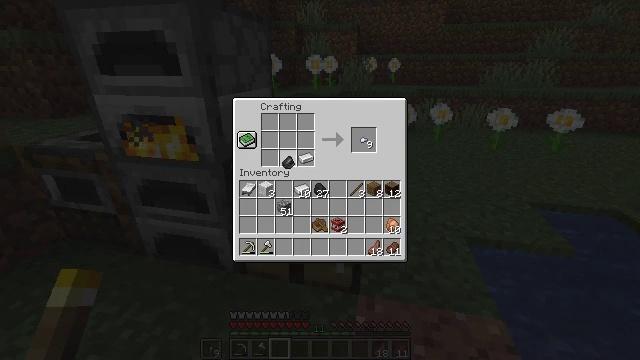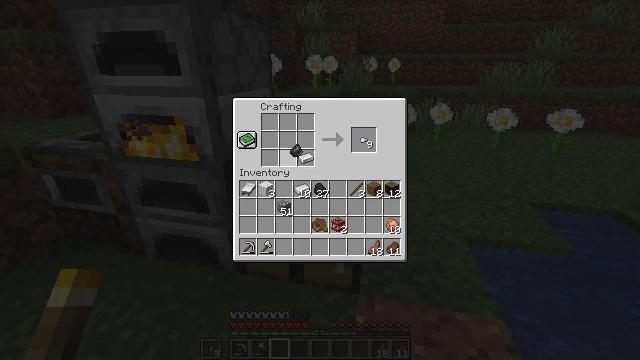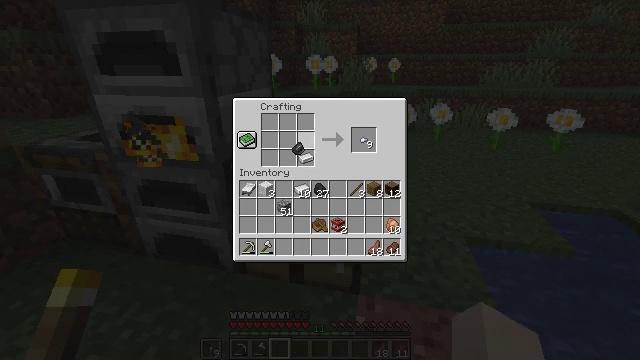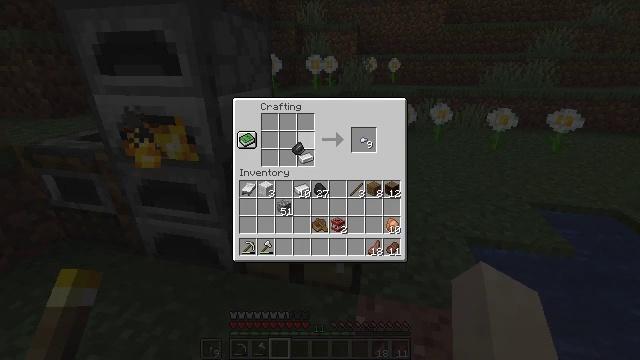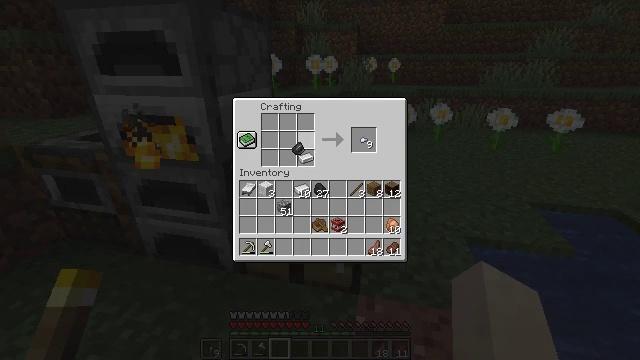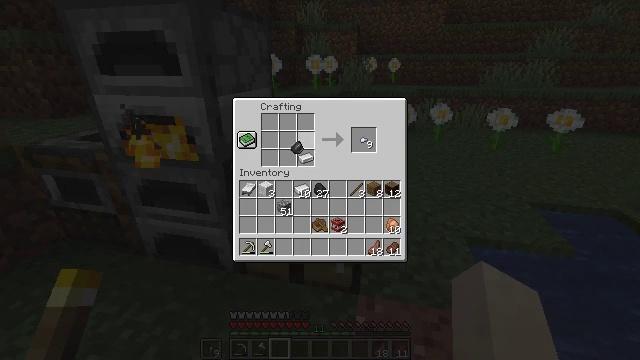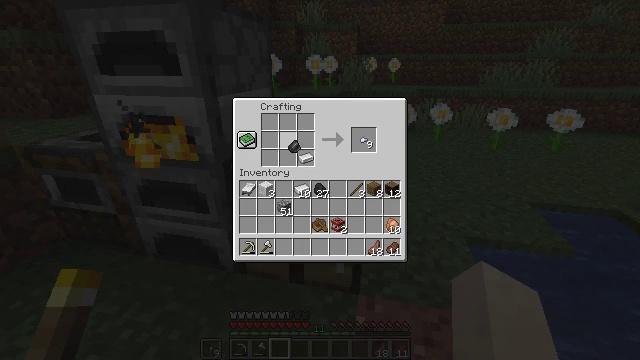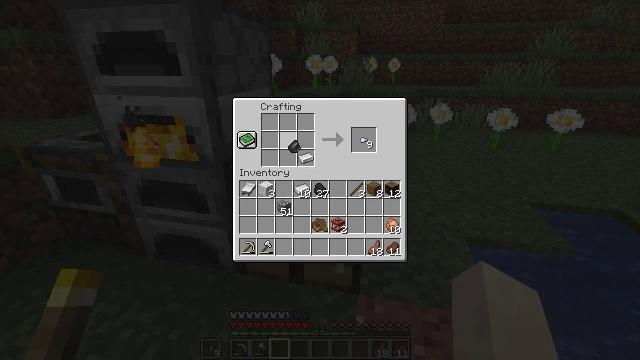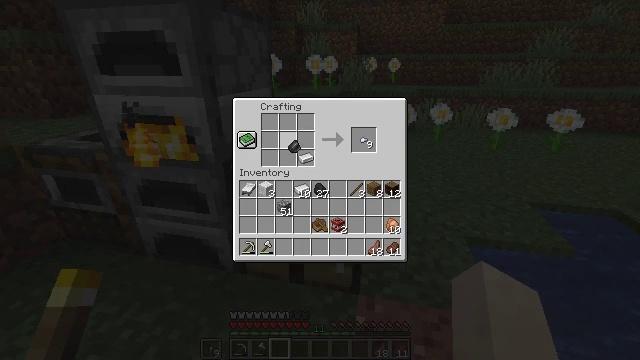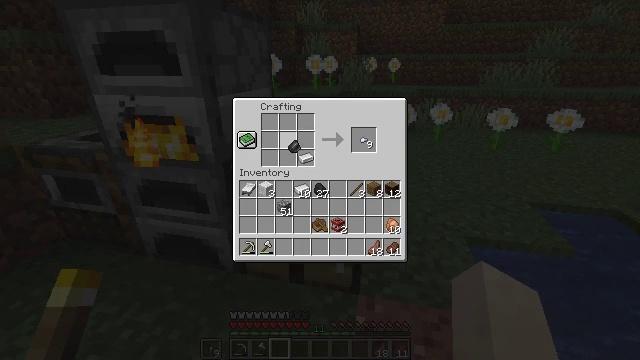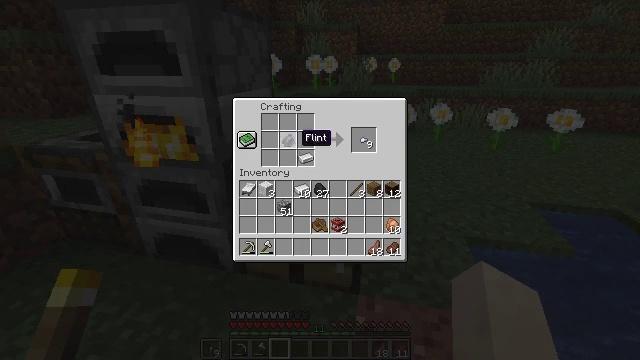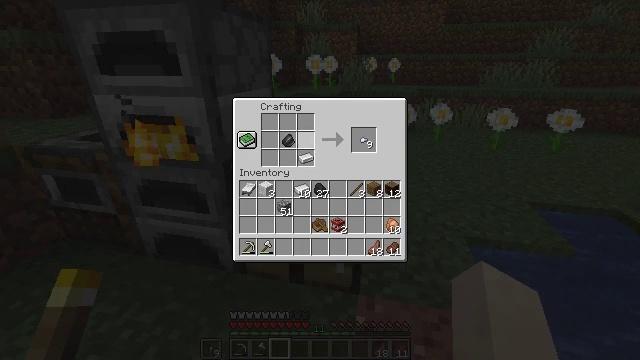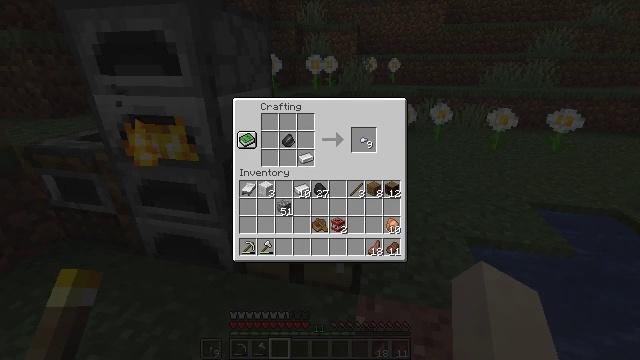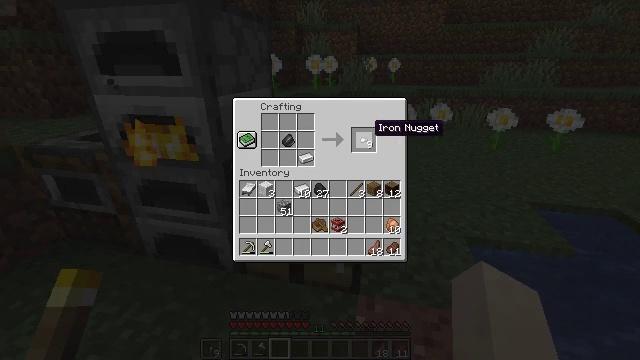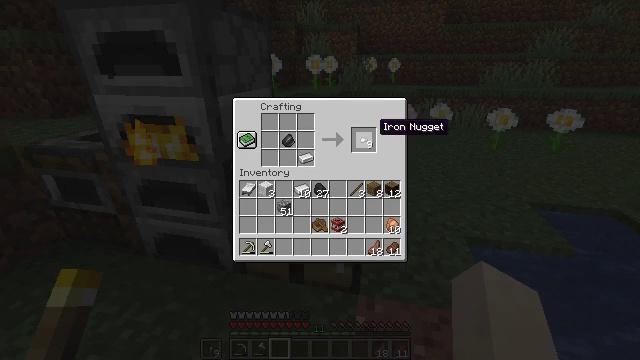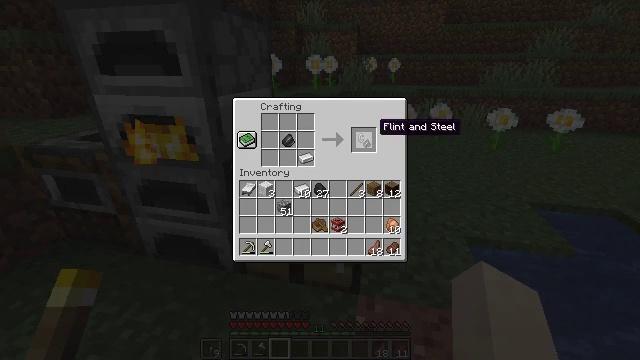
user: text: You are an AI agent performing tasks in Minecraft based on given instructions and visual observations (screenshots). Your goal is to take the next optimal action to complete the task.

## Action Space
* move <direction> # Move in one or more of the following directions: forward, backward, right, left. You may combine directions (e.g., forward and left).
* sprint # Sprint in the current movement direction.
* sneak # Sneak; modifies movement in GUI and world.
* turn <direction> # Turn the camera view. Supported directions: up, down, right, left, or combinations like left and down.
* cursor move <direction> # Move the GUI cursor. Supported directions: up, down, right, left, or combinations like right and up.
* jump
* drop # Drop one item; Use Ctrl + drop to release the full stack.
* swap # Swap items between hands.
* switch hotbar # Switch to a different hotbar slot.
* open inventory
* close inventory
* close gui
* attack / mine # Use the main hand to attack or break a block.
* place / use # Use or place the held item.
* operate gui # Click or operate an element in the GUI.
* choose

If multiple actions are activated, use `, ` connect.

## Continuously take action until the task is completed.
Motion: motion action
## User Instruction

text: Combine flint and an iron ingot to craft flint and steel.
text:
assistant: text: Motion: cursor move right and up
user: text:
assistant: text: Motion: no_op
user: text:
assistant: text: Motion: no_op
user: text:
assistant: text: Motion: no_op
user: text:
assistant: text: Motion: no_op
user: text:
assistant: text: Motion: no_op
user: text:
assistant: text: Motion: operate gui
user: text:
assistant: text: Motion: operate gui
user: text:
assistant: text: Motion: operate gui
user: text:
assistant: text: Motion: no_op
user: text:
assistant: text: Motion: no_op
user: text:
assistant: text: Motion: cursor move right
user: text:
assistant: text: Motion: cursor move right
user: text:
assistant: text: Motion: no_op
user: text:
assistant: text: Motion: no_op
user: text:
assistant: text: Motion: no_op
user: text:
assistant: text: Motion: no_op
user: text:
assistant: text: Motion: no_op
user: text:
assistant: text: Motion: no_op
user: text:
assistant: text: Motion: no_op
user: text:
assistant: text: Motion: no_op
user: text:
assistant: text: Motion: no_op
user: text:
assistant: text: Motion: no_op
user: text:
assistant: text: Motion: no_op
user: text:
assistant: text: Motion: operate gui
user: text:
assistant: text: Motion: operate gui
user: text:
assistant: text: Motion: no_op
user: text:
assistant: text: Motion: cursor move left and down
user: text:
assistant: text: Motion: cursor move left and down
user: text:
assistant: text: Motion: no_op